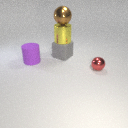
large gray rubber cube to the right of large purple rubber cylinder